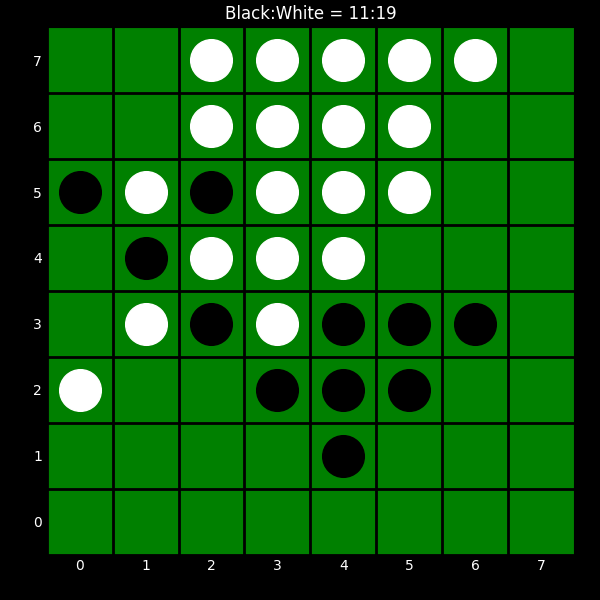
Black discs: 11
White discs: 19